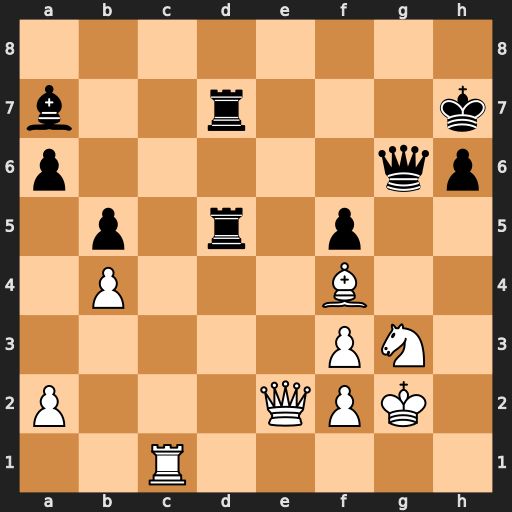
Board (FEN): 8/b2r3k/p5qp/1p1r1p2/1P3B2/5PN1/P3QPK1/2R5
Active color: w
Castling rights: -
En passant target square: -
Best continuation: Rh1 Bd4 Rxh6+ Qxh6 Bxh6